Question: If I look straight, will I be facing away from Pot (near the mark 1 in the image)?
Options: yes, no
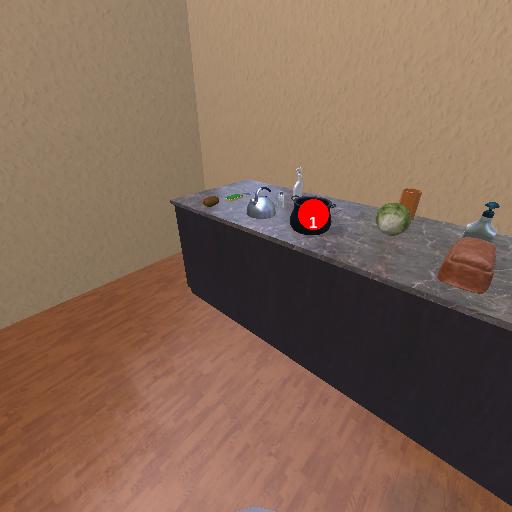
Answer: yes